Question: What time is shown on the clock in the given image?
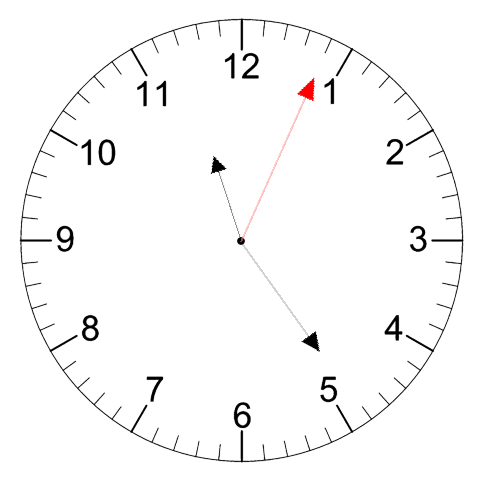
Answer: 11:24:04